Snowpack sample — Buffalo Mountain, Silverthorne, Colorado, USA (1/25/25, 10:11 AM MST)
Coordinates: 39.6222, -106.1139
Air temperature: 22 °F
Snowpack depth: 110 cm
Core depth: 20 cm
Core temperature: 48.2 °F
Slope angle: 12°, slope face: 102°
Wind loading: high
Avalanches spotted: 0
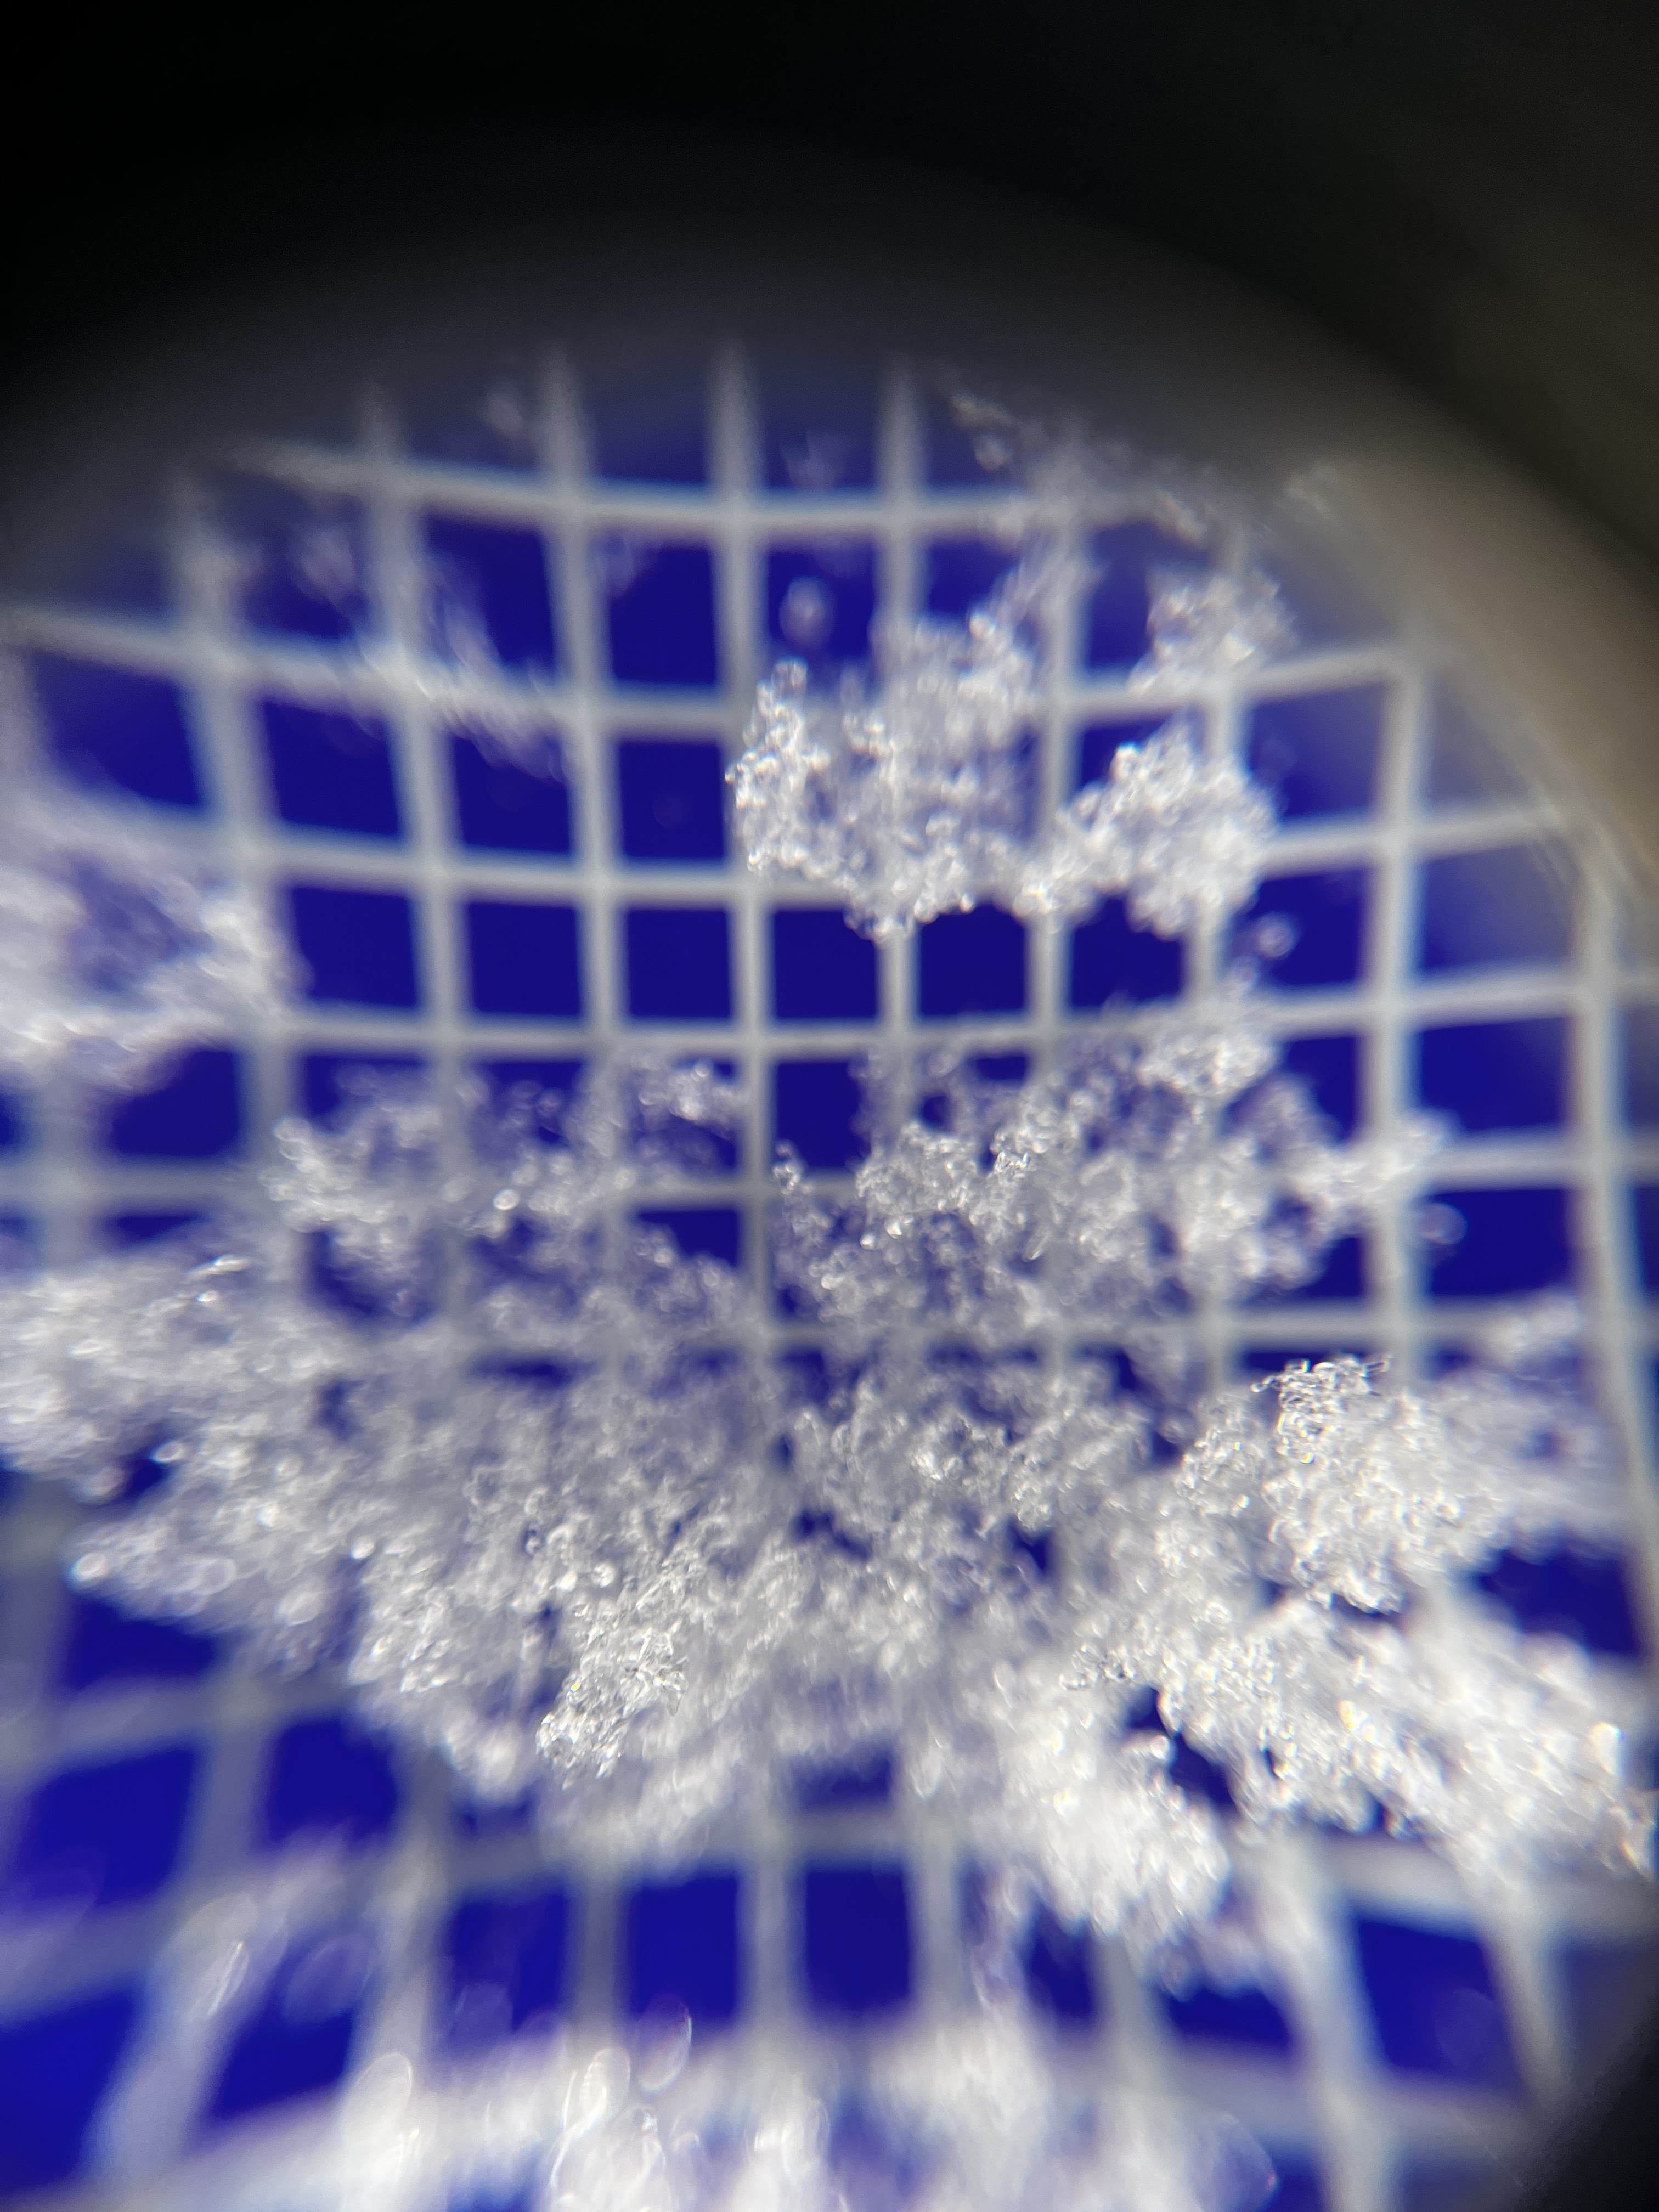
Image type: magnified_profile
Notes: No avalanches nearby, collected on the outskirts of a fire break 15 meters from the treeline, on way to Buffalo and Red Mountain